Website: home-depot
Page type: review-order
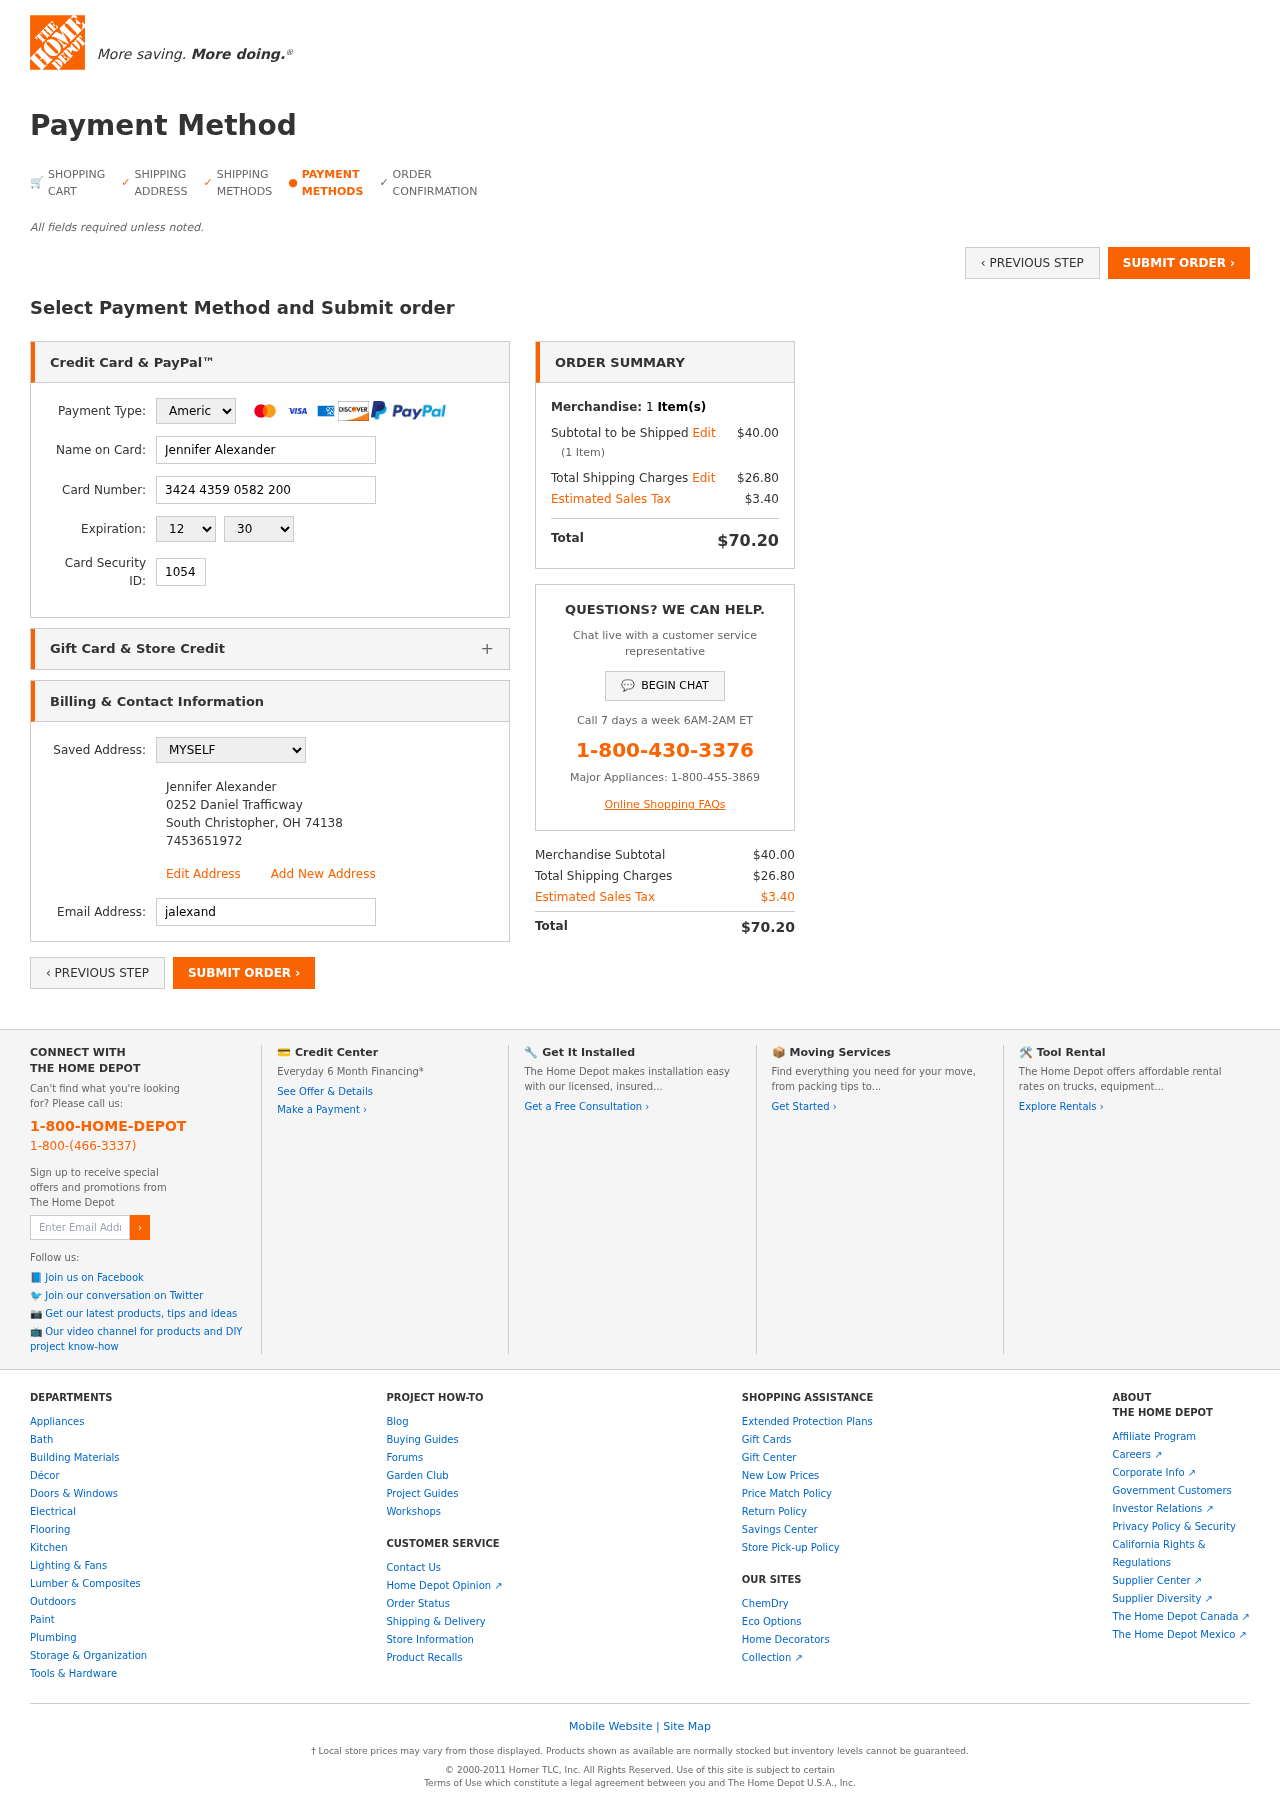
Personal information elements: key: PII_CARD_CVV
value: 1054
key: PII_CARD_EXPIRY_MONTH
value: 12
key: PII_CARD_EXPIRY_YEAR
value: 30
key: PII_CARD_NUMBER
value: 3424 4359 0582 200
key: PII_CARD_TYPE
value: American Express
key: PII_EMAIL
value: jalexander@hotmail.com
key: PII_FULLNAME
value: Jennifer Alexander
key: PII_FULLNAME2
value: Jennifer Alexander
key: PII_STREET2
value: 0252 Daniel Trafficway
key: PII_CITY2
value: South Christopher
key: PII_STATE_ABBR2
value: OH
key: PII_POSTCODE2
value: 74138
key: PII_PHONE2
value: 7453651972
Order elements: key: ORDER_NUM_ITEMS
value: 1
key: ORDER_SUBTOTAL
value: $40.00
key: ORDER_NUM_ITEMS2
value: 1
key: ORDER_SHIPPING_COST
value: $26.80
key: ORDER_TAX
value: $3.40
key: ORDER_TOTAL
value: $70.20
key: ORDER_SUBTOTAL2
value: $40.00
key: ORDER_SHIPPING_COST2
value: $26.80
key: ORDER_TAX2
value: $3.40
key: ORDER_TOTAL2
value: $70.20